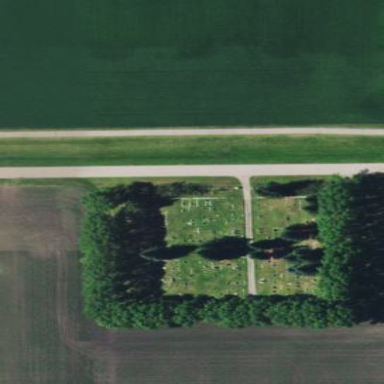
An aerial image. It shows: Cemetery.